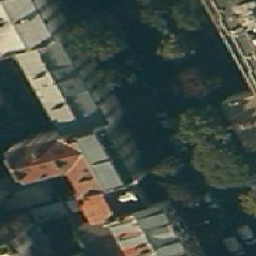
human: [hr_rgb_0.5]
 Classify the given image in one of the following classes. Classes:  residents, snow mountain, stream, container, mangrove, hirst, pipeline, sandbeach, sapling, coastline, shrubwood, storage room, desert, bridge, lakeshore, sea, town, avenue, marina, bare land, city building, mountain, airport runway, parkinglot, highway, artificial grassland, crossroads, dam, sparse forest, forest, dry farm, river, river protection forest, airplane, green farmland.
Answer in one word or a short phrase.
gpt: city building